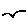
Label: bird